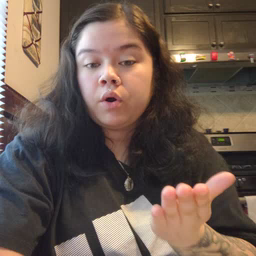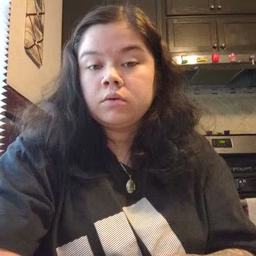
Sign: flower